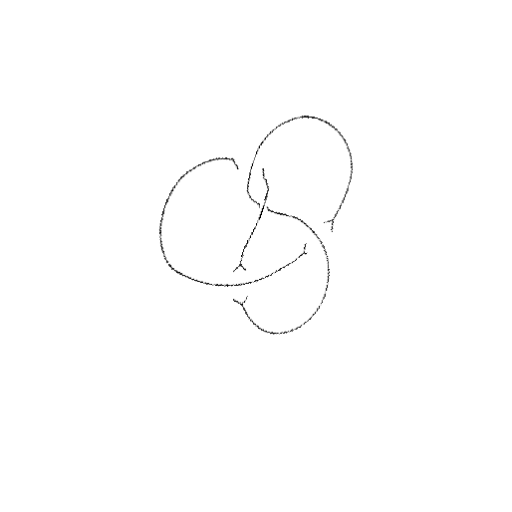
Crossing number: 4